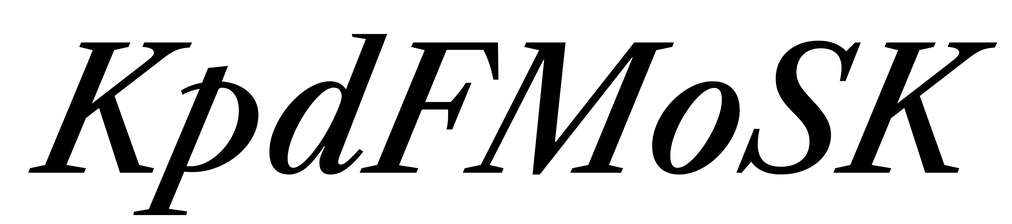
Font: LibreCaslonText-Italic_Medium_Italic